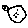
Label: moon